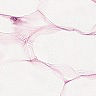
Metastatic tissue present: yes